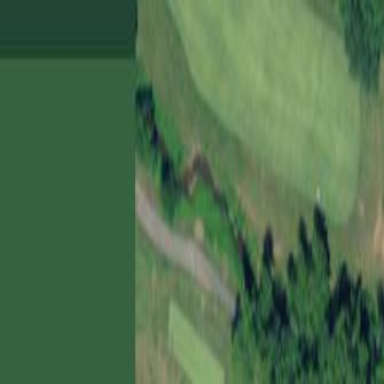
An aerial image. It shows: Water hazard in golf course. The hazard is natural water feature.